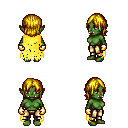
a pixel art fantasy rpg character, female body template, orc, green skin, yellow tattered cape, gold greaves, blonde long bangs hairstyle, gold gloves, four views (front, back, left, right), 2x2 character sprite sheet, small pixel art, hard edges, no anti-aliasing